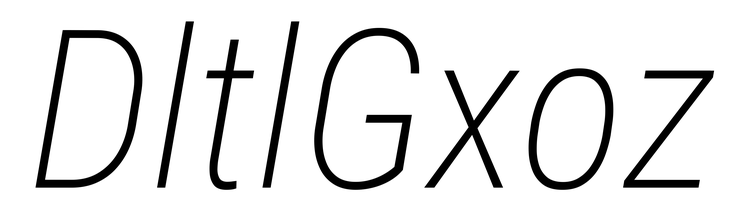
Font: Roboto-Italic_Condensed_ExtraLight_Italic